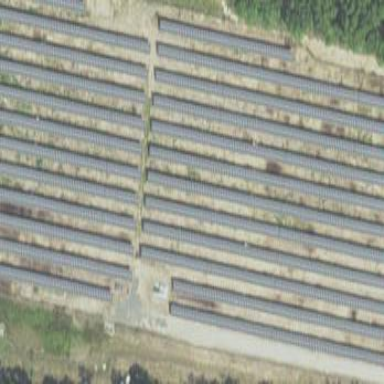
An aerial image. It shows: Solar photovoltaic power plant surrounded by fence.